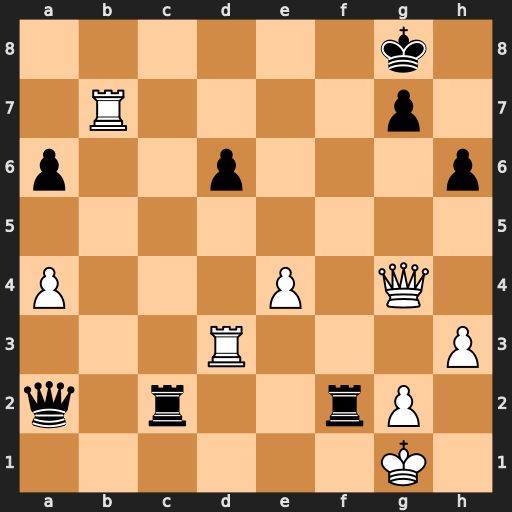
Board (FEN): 6k1/1R4p1/p2p3p/8/P3P1Q1/3R3P/q1r2rP1/6K1
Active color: w
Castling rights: -
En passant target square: -
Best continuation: Qxg7#